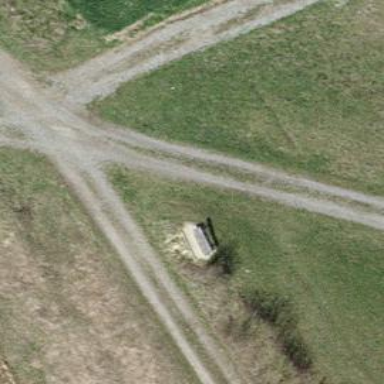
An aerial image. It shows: Bench.